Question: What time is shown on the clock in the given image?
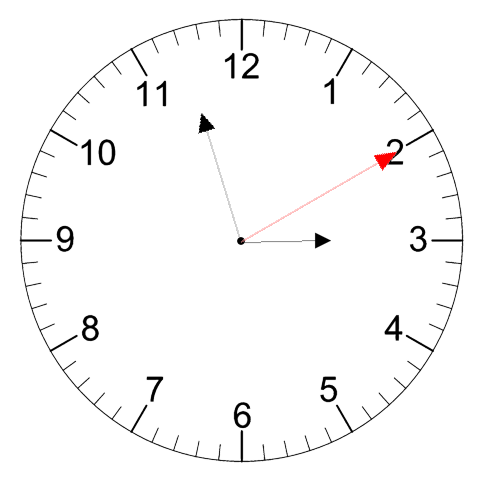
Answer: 02:57:10